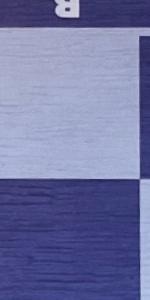
Label: Empty